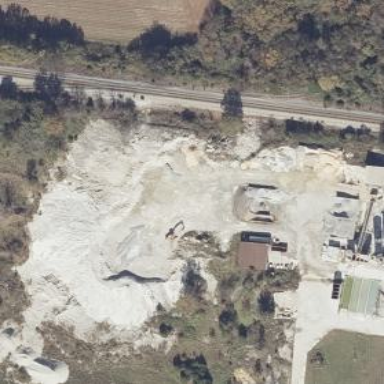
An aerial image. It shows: Industrial area with concrete plant.